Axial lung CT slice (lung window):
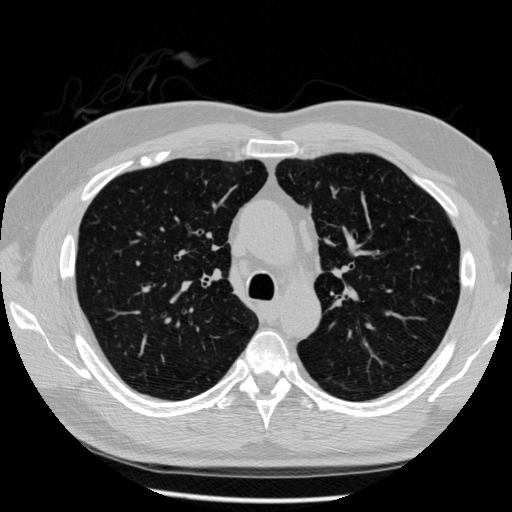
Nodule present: no